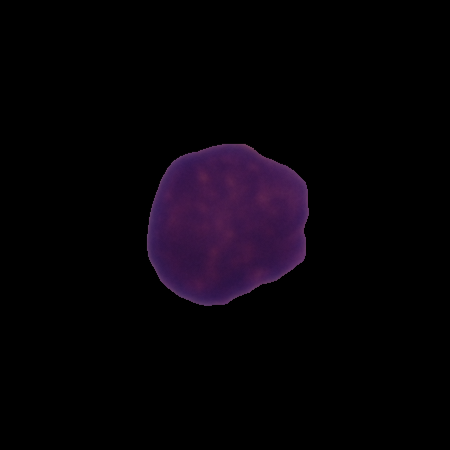
Label: healthy